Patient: sex M, age 29
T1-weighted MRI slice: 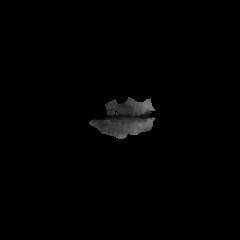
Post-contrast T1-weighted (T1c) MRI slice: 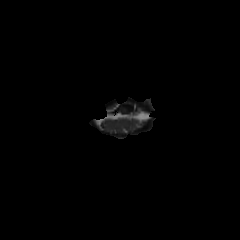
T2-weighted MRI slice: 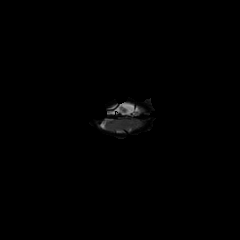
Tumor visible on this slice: no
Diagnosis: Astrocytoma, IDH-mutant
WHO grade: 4